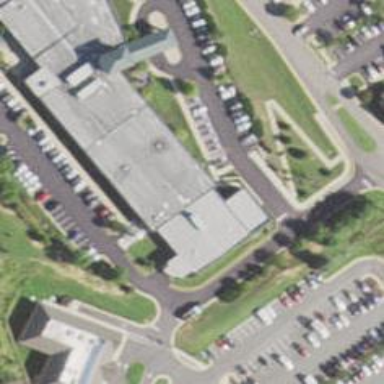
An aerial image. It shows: Hospital building.